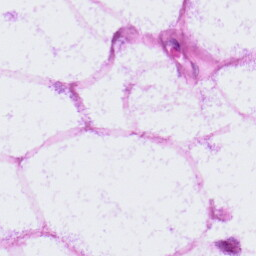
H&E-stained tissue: LymphNode